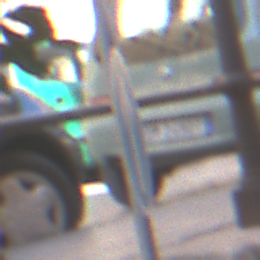
Verkehrszeichen: VorgeschriebeneFahrtrichtungGeradeaus
Zusatzzeichen oben: Vorfahrtsstrasse
Umgebung: Outdoor, Urban
Tageszeit: MorningAfternoon
Wetter: Clear
Licht: Natural
Jahreszeit: NotSpecified
Kontrast: LowContrast